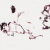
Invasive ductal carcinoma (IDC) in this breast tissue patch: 0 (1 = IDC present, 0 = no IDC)